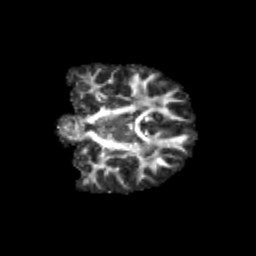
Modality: FA
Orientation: coronal
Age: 13
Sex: male
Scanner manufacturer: siemens
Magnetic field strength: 3 T
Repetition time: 3.8 s
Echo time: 0.07 s